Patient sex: M
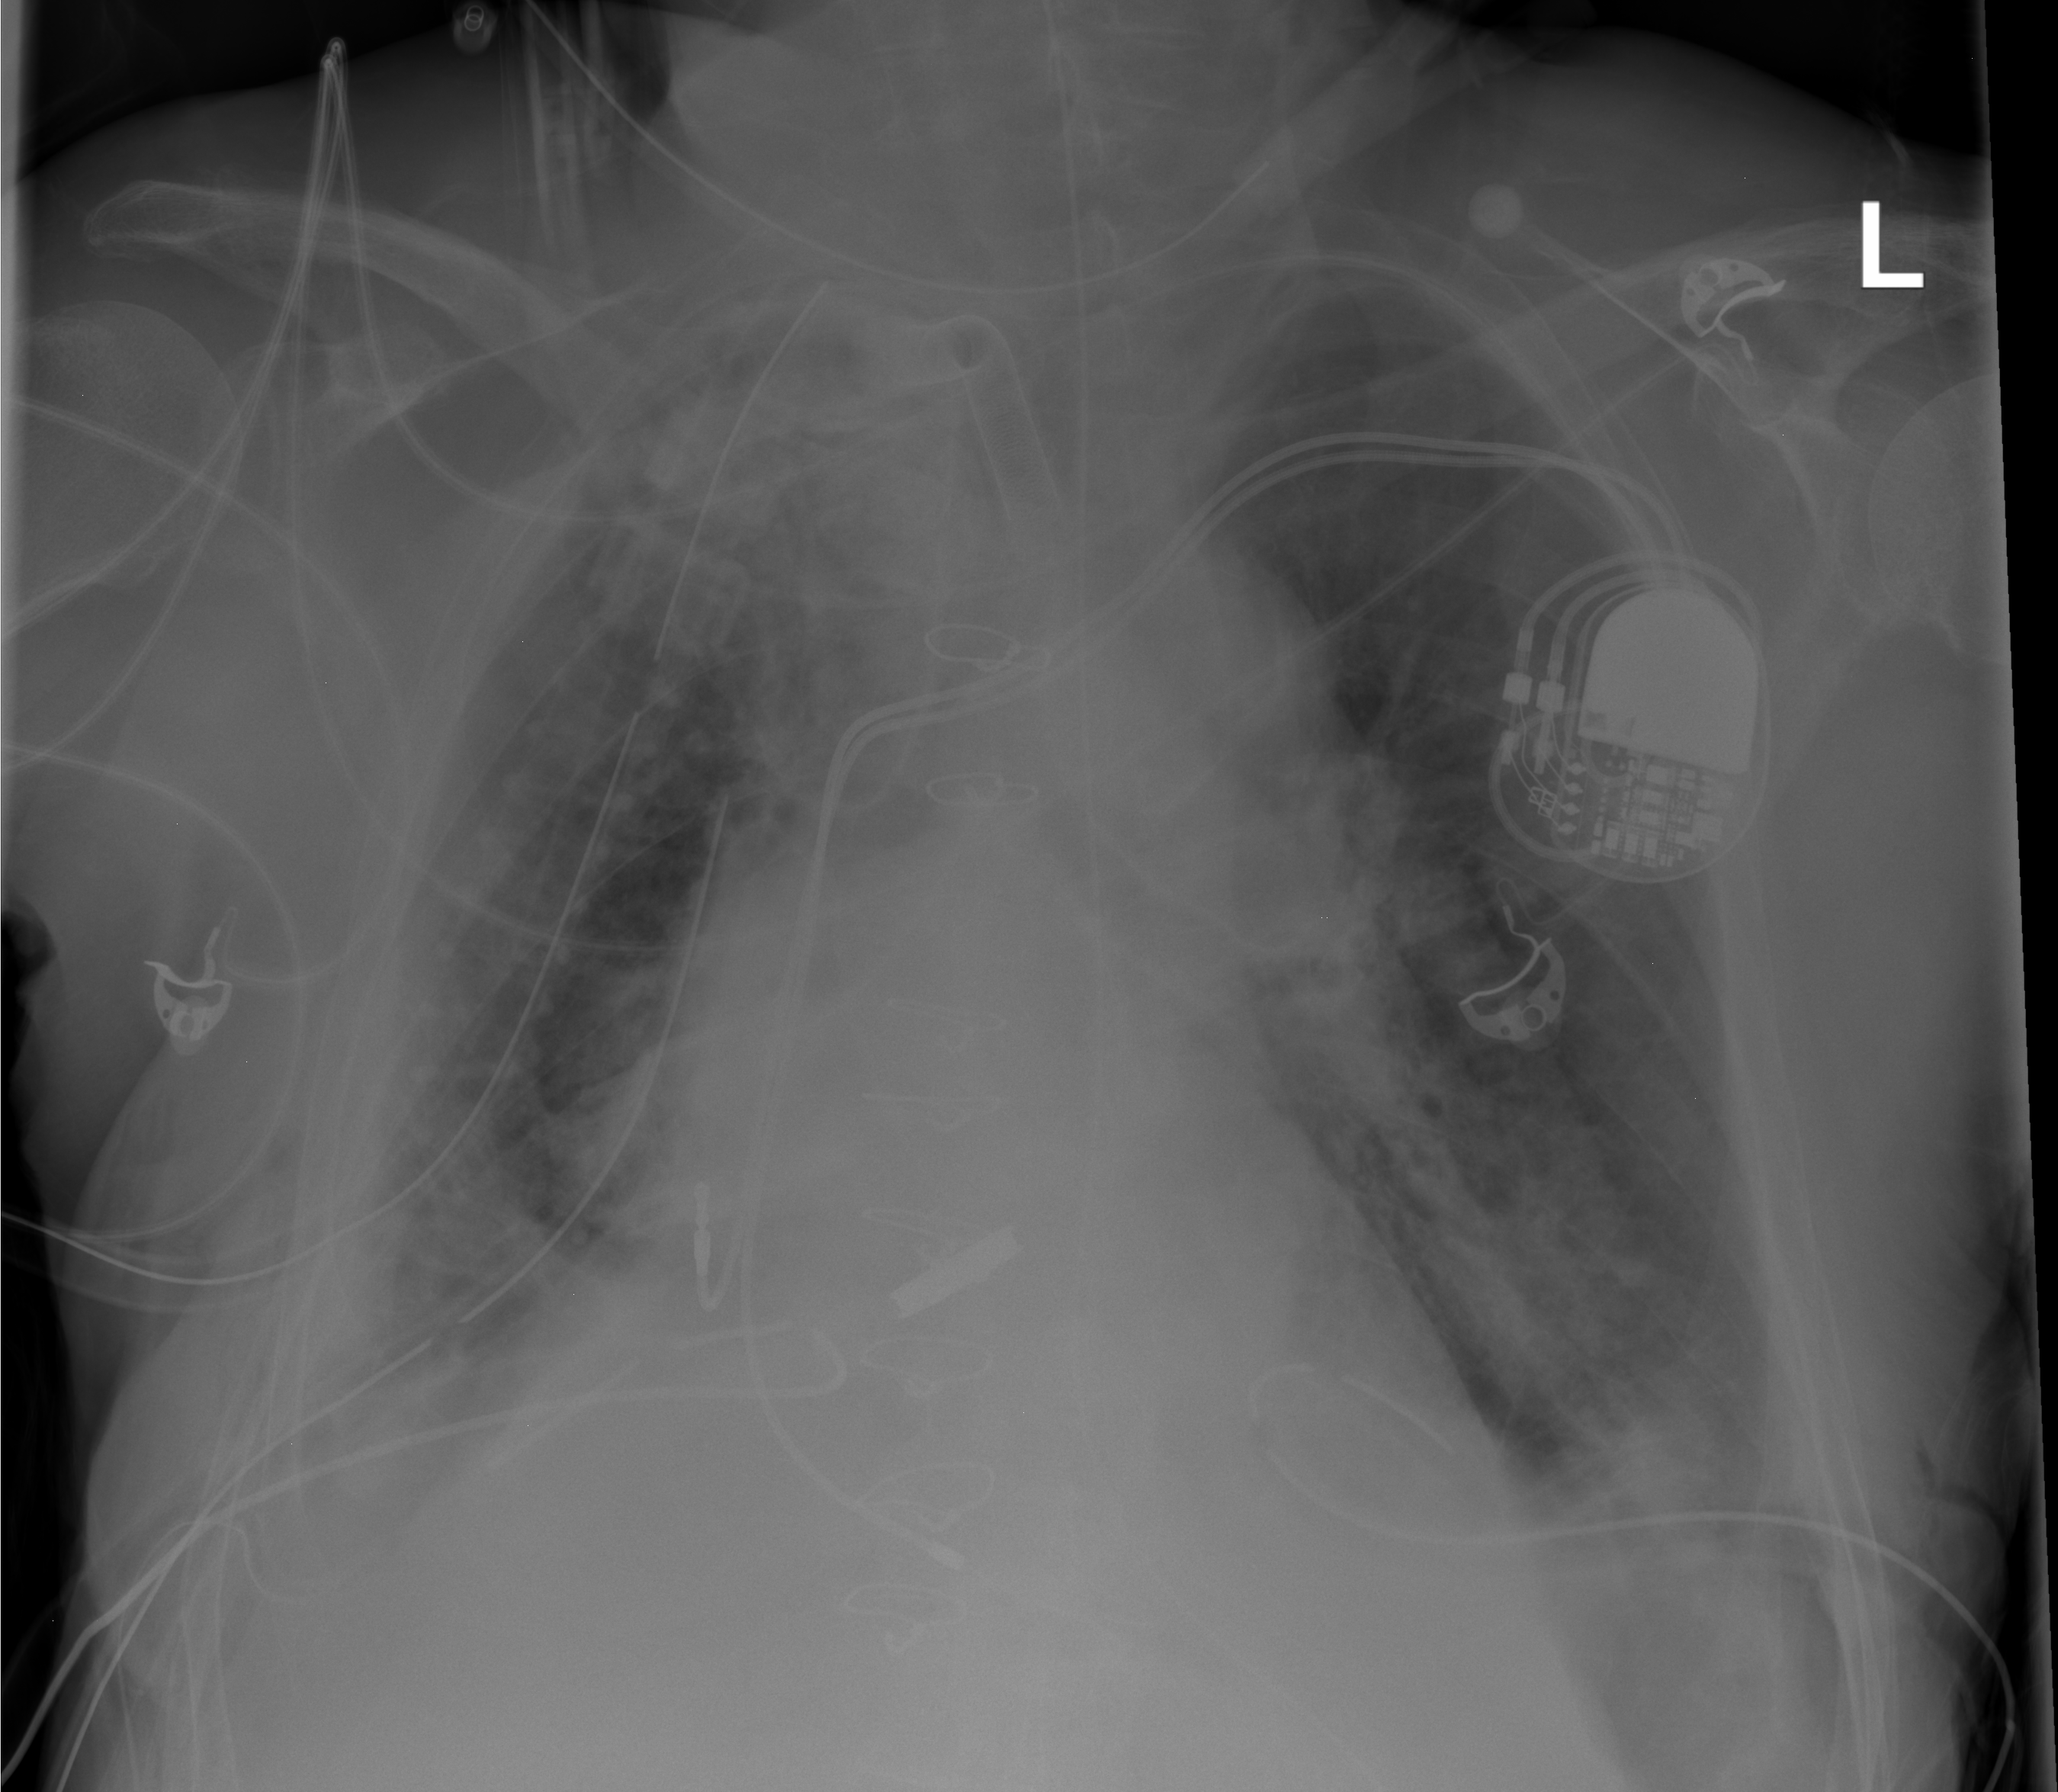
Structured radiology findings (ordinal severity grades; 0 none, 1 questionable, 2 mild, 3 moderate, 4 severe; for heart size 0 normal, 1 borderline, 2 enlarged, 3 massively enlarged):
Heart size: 2
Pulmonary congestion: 2
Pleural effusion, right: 0
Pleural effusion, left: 0
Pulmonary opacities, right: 2
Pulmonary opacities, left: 2
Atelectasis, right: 2
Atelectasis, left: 2